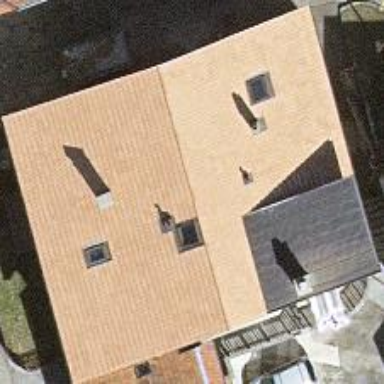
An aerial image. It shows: Building with gabled roof.